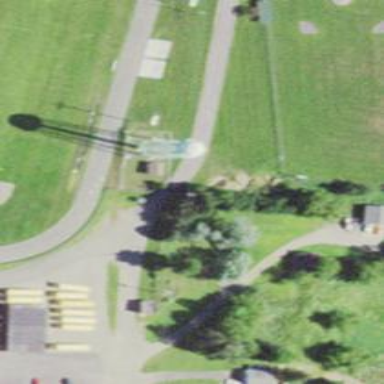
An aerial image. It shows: Water tower that is man-made.